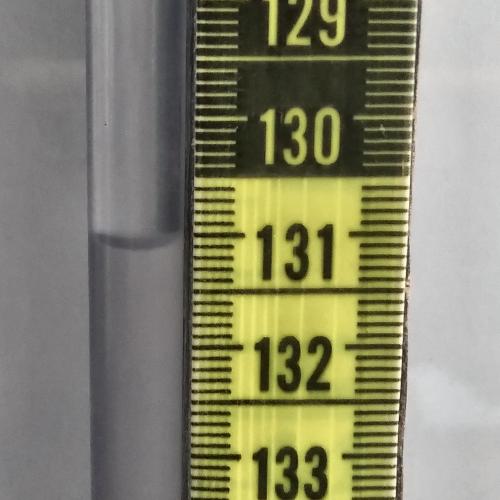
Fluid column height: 131.1 cm